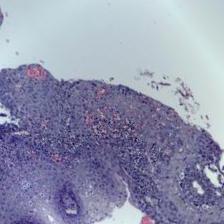
Diagnosis: OSCC